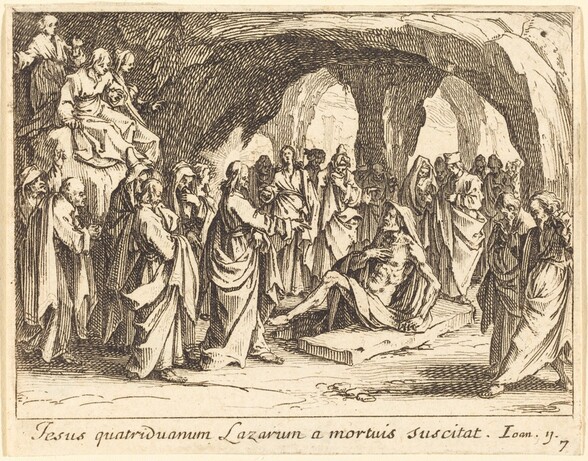
Title: Raising of Lazarus
Artist: Jacques Callot
Earliest date: 1635
Material: etching